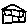
Label: house